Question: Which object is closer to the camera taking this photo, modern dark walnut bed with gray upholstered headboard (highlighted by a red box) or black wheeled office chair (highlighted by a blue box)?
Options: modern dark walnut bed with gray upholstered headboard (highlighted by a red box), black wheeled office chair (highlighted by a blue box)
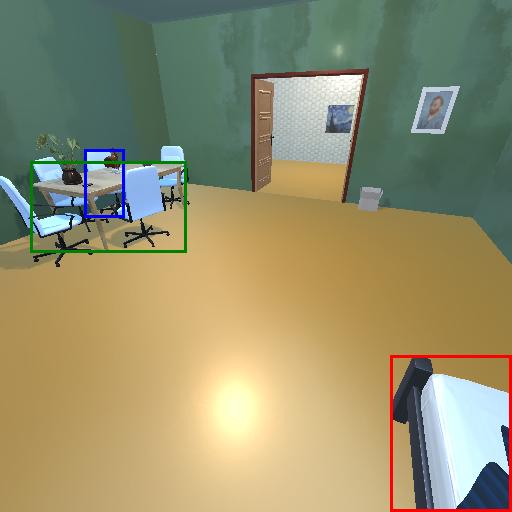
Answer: modern dark walnut bed with gray upholstered headboard (highlighted by a red box)